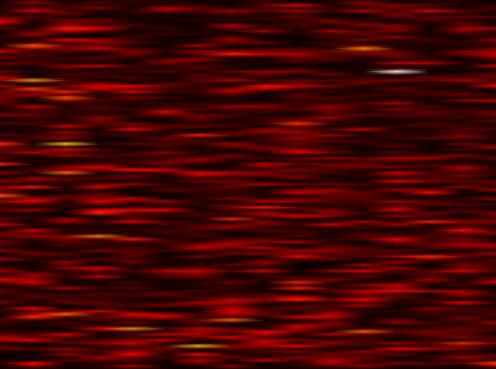
Label: FOFDM